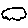
Label: cloud